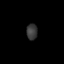
Tissue: prostate
Cell type: T cells
Senescence score: 0.2929
Nuclear area (px): 176
Mean DAPI intensity: 55.1875